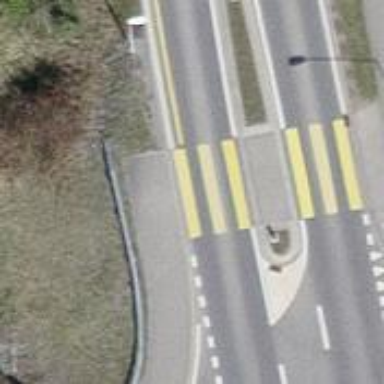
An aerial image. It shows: Kerb serving as barrier.